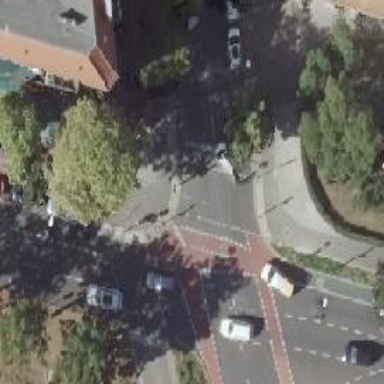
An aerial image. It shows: Crossing with traffic signals.